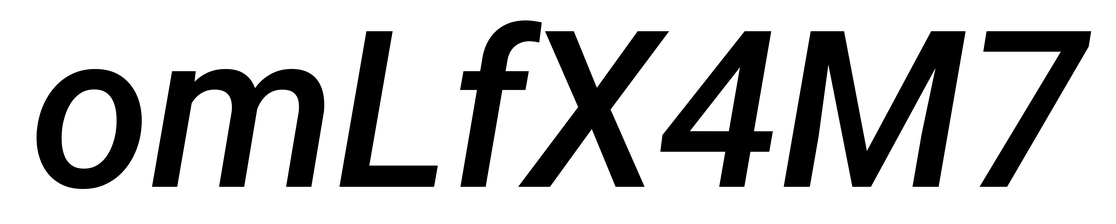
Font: Roboto-Italic_Medium_Italic